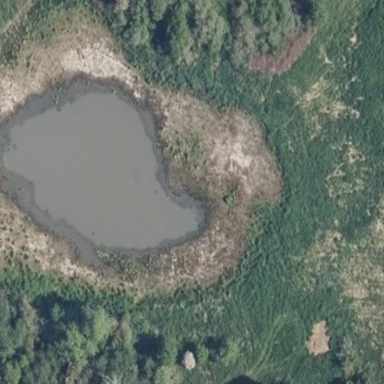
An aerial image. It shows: Wetland area characterized by wet meadow.